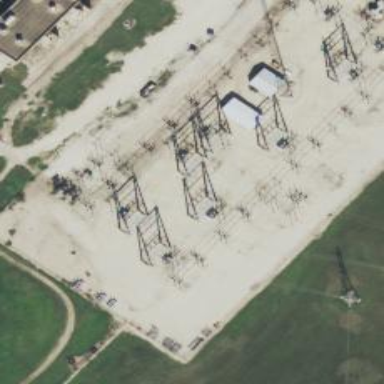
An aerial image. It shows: Switch used for power control.